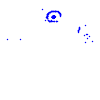
Particle: kaon